Question: Example output, use <URL> as example
format: film_name, screen_player(zero to more, separated by "|"), producer(zero to more, separated by "|")
Example output 1: Hook_(film), Frank Marshall|Kathleen Kennedy|Gerald R. Molen, James V. Hart|Malia Scotch Marmo
Example output 2: Jaws_(film), Richard D. Zanuck|David Brown, Peter Benchley|Carl Gottlieb

End point
<URL>
My query so far, which is far from the example 1 and example 2.
'''
PREFIX rdf: <http://www.w3.org/1999/02/22-rdf-syntax-ns#>
PREFIX dbpedia-owl: <http://dbpedia.org/ontology/>
PREFIX dbpprop: <http://dbpedia.org/property/>
PREFIX dbres: <http://dbpedia.org/resource/>
PREFIX foaf: <http://xmlns.com/foaf/0.1/>
select
?filmName,
(GROUP_CONCAT(?producerName ; SEPARATOR = "|") AS ?producerNames),
(GROUP_CONCAT(?screenPlayerName ; SEPARATOR = "|") AS ?screenPlayerNames)
where {
?film dbpedia-owl:director dbres:Steven_Spielberg .
?film rdfs:label ?filmName .
optional {
?film dbpprop:screenplay ?screenPlayer .
?screenPlayer foaf:name ?screenPlayerName .
}
optional {
?film dbpedia-owl:producer ?producer .
?producer foaf:name ?producerName .
}
}
order by
?filmName
'''
: basically, I need to display all Steven Spielberg's movies like the two examples above.
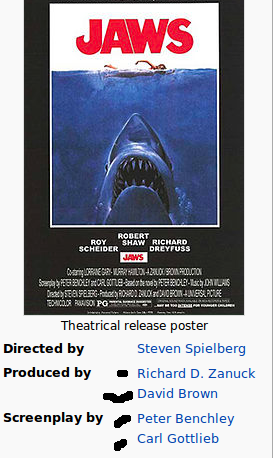
Answer: Try:
'''
PREFIX rdf: <http://www.w3.org/1999/02/22-rdf-syntax-ns#>
PREFIX dbpedia-owl: <http://dbpedia.org/ontology/>
PREFIX dbpprop: <http://dbpedia.org/property/>
PREFIX dbres: <http://dbpedia.org/resource/>
PREFIX foaf: <http://xmlns.com/foaf/0.1/>
SELECT
( CONCAT ( SAMPLE(?filmName) , " , ",
GROUP_CONCAT(DISTINCT ?producerName ; SEPARATOR = "|"), " , ",
GROUP_CONCAT(DISTINCT ?screenPlayerName ; SEPARATOR = "|")
) AS ?formatted )
WHERE
{
?film dbpedia-owl:director dbres:Steven_Spielberg .
?film rdfs:label ?filmName .
optional {
?film dbpprop:screenplay ?screenPlayer .
?screenPlayer foaf:name ?screenPlayerName .
}
optional {
?film dbpedia-owl:producer ?producer .
?producer foaf:name ?producerName .
}
FILTER (lang(?filmName) = 'en')
}
GROUP BY ?film
'''
<URL>
The bulk of the work is in the 'SELECT' expression, which 'CONCAT's the various elements together.
The other change is 'GROUP BY ?film' which collects together the elements so there is one row per film. We have to 'SAMPLE(?filmName)' because of this: there may be more than one name. (In fact most films have multiple names due to different languages, which we suppress with a filter)